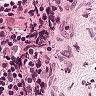
Metastatic tissue present: no